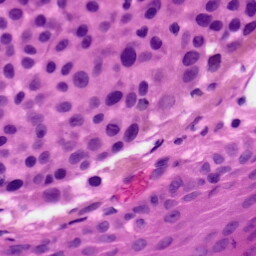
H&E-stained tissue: Skin